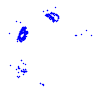
Particle: kaon